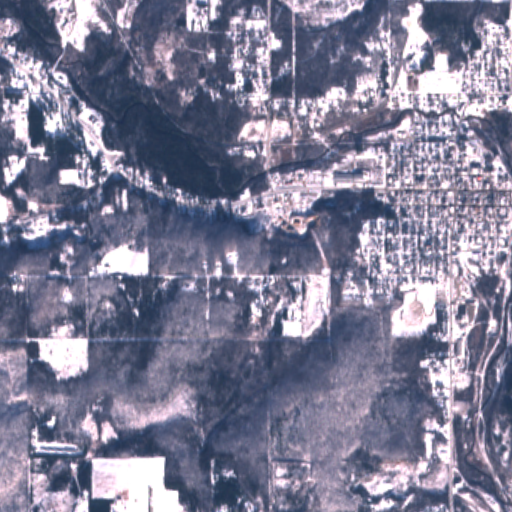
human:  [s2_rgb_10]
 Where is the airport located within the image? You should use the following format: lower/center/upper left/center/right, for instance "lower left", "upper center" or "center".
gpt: The airport is located in the lower right of the image.
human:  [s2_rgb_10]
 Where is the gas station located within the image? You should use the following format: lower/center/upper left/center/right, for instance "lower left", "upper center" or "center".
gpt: The gas station is located in the center right of the image.
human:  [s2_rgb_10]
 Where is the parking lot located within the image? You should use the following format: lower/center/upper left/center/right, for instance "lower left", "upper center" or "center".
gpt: The parking lot is located in the center right of the image.
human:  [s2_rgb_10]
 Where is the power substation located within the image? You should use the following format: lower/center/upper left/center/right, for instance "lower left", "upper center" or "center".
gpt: The power substation is located in the center of the image.
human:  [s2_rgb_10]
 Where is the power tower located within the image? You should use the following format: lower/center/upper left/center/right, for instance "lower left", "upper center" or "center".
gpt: The power tower is located in the center right of the image.
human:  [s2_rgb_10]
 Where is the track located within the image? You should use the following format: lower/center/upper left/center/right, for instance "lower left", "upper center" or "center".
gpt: There is no track in the image.